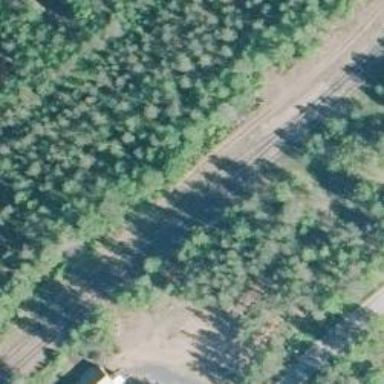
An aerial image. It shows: Railway with track class A.